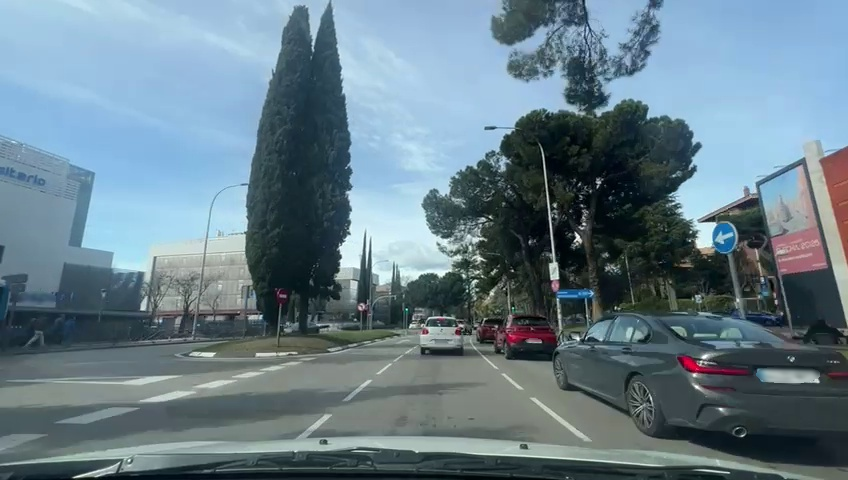
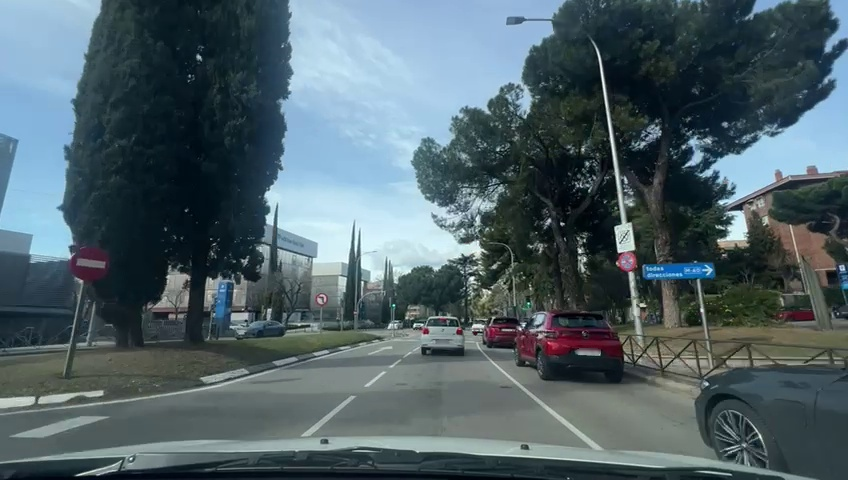
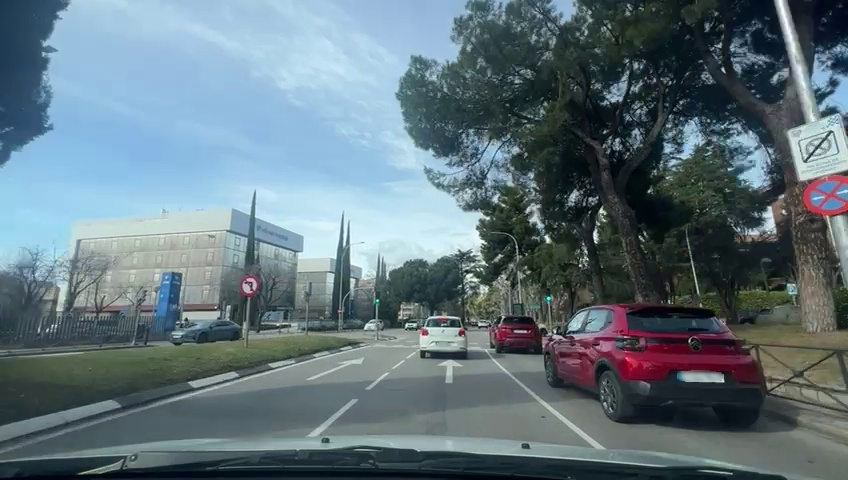
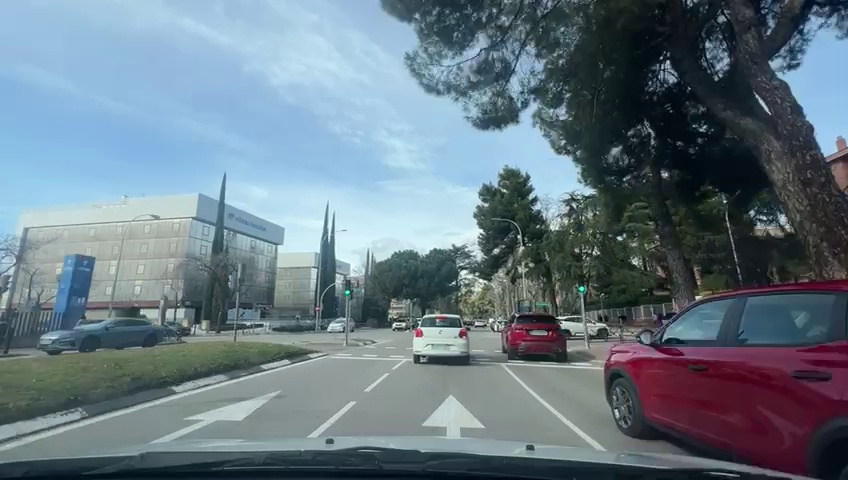
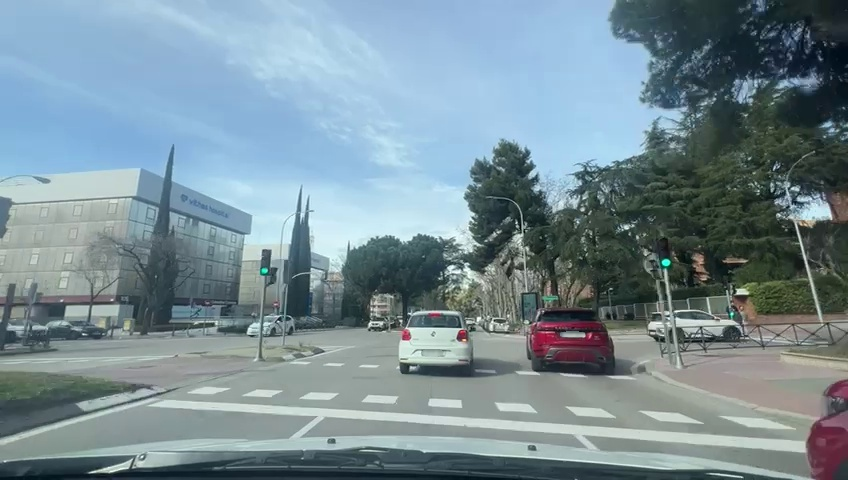
Situation: empty
Question: Is the distance between the ego vehicle and the vehicle ahead decreasing?
Answer: Yes
Reasoning: The relative distance of the ego vehicle with the front vehicle is decreasing as the front vehicle is signaling a right turn and therefore reducing its velocity.

Situation: empty
Question: Is either the ego vehicle or the leading vehicle stationary?
Answer: No
Reasoning: Both the ego vehicle and the leading vehicle are not stationary, although the leading vehicle is decreasing its vehicle to do a right turn.

Situation: empty
Question: Is the ego vehicle decelerating due to dense traffic or congestion ahead?
Answer: No
Reasoning: The ego vehicle is decelerating due to the leading vehicle waiting to do a right turn.

Situation: empty
Question: Is a vehicle from an adjacent lane moving into the ego lane?
Answer: No
Reasoning: The vehicle from the right of the ego vehicle is not moving into the ego lane.